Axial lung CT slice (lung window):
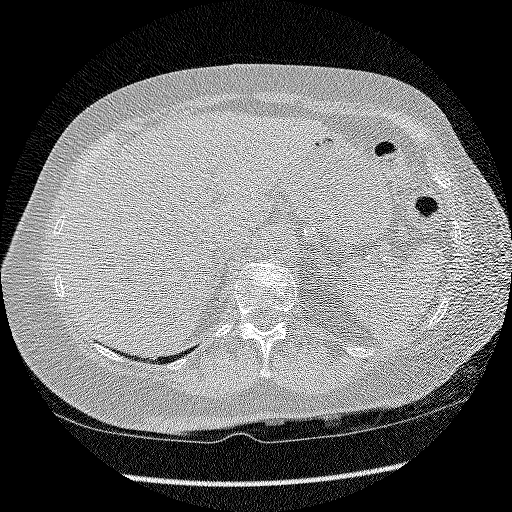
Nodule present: no